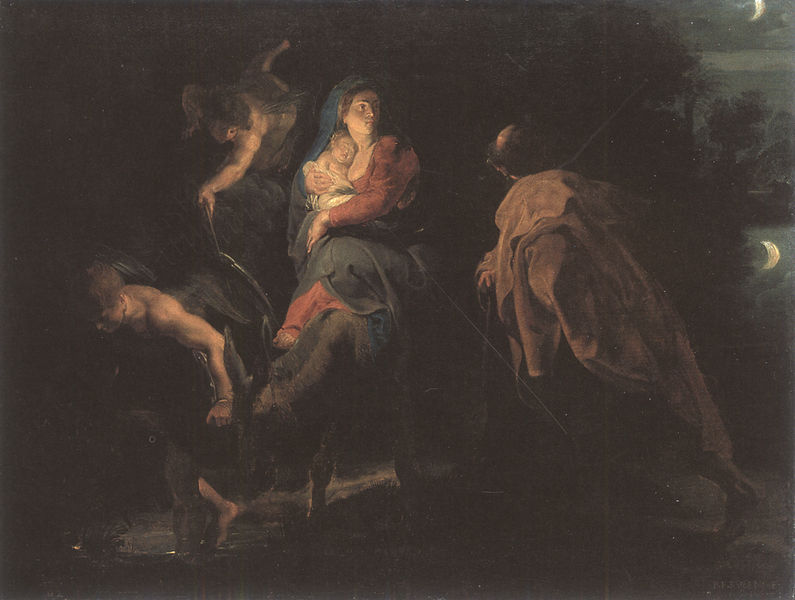
Titel: Die Flucht nach Ägypten
Künstler: Peter Paul Rubens
Institution: Kassel, Staatliche Museen
Schlagwörter: baum, blau, dunkel, flügel, gemälde, mann, umhang, wasser, weiß, bäume, see, braun, frau, licht, nacht, rot, schleier, tier, weg, spiegelung, dunkelheit, kind, mutter, wald, esel, engel, reiten, ritt, stab, baby, beleuchtung, angst, glatze, leuchten, flucht, mond, halbmond, jungfrau, mondsichel, sklave, christus, jesus, bran, mönch, mittelpunkt, amor, maria, madonna, hirte, josef, flucht nach ägypten, maria mit dem kind, führer, engell, fligen, mondspiegelung, #stab, wasser dunkel, fluckt, esel josef